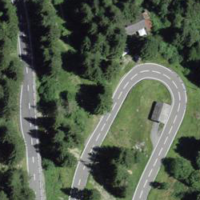
EUNIS habitat code: 57
Species observed at this site:
Lysandra coridon
Melanargia galathea